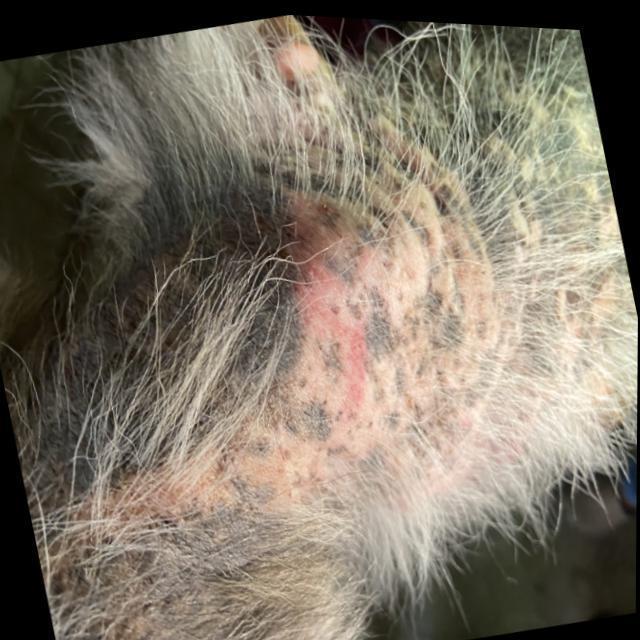
Canine demodicosis (Demodex mange) — caused by Demodex canis mites. Presents with alopecia, follicular papules, pustules, and comedones. Often localized on face and forelimbs.